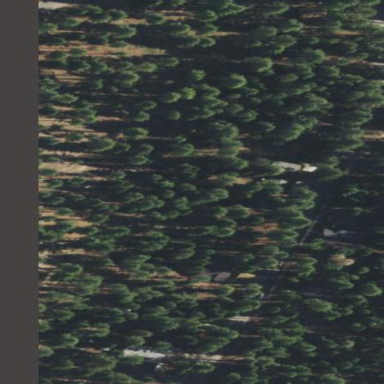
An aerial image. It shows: Woodland with evergreen needle-leaved trees.